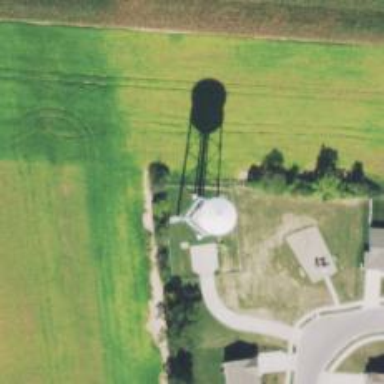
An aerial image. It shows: Water tower that is man-made.